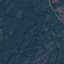
Land use / land cover: Forest